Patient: sex F, age 27
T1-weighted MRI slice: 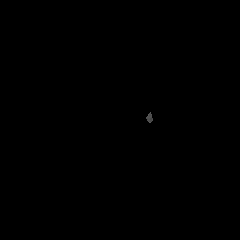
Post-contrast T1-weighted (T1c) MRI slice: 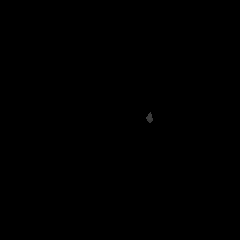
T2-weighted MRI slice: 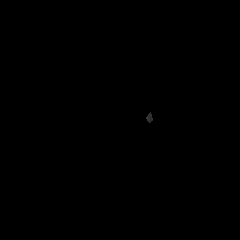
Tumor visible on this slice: no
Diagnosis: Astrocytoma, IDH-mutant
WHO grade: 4